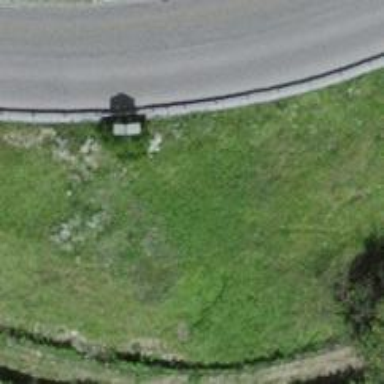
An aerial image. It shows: Wayside cross with historic significance.